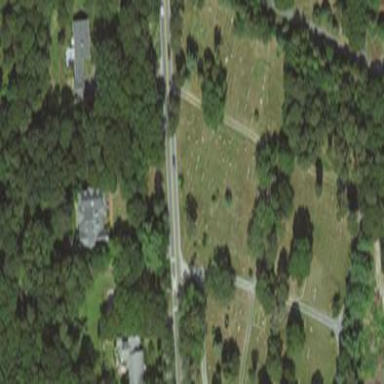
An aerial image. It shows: Cemetery.